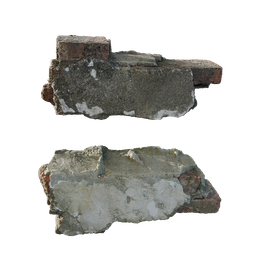
Label: architecture